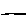
Label: line